Question: Can anybody explain the following doctrine schema validation error message please:

Here is the the yaml ORM definition of each entity in the manyToMany relationship, created inline with section 5.9 of the <URL>.
'''
Rep\Bundle\ProjectBundle\Entity\User:
type: entity
table: User
fields:
id:
id: true
type: integer
unsigned: true
nullable: false
generator:
strategy: AUTO
username:
type: string
length: 25
fixed: false
nullable: false
salt:
type: string
length: 32
fixed: false
nullable: false
password:
type: string
length: 40
fixed: false
nullable: false
email:
type: string
length: 60
fixed: false
nullable: false
manyToMany:
roles:
targetEntity: UserRole
inversedBy: users
joinTable:
name: UserRoleLookup
joinColumns:
user_id:
referencedColumnName: id
inverseJoinColumns:
user_role_id:
referencedColumnName: id
lifecycleCallbacks: { }
'''
And the UserRole inverse yaml configuration:
'''
Rep\Bundle\ProjectBundle\Entity\UserRole:
type: entity
table: UserRole
fields:
id:
id: true
type: integer
unsigned: true
nullable: false
generator:
strategy: AUTO
name:
type: string
length: 50
fixed: false
nullable: false
manyToMany:
users:
targetEntity: User
mappedBy: roles
lifecycleCallbacks: { }
'''
Here is the User table schema:
'''
CREATE TABLE 'User' (
'id' int(11) unsigned NOT NULL AUTO_INCREMENT,
'username' varchar(25) COLLATE utf8_unicode_ci NOT NULL,
'salt' varchar(32) COLLATE utf8_unicode_ci NOT NULL,
'password' varchar(40) COLLATE utf8_unicode_ci NOT NULL,
'email' varchar(60) COLLATE utf8_unicode_ci NOT NULL,
PRIMARY KEY ('id')
) ENGINE=InnoDB DEFAULT CHARSET=utf8 COLLATE=utf8_unicode_ci;
'''
The UserRole table schema:
'''
CREATE TABLE 'UserRole' (
'id' int(11) unsigned NOT NULL AUTO_INCREMENT,
'name' varchar(50) COLLATE utf8_unicode_ci NOT NULL,
PRIMARY KEY ('id')
) ENGINE=InnoDB DEFAULT CHARSET=utf8 COLLATE=utf8_unicode_ci;
'''
And the UserRoleLookup schema:
'''
CREATE TABLE 'UserRoleLookup' (
'user_id' int(11) unsigned NOT NULL,
'user_role_id' int(11) unsigned NOT NULL,
PRIMARY KEY ('user_id','user_role_id'),
KEY 'user_role_id' ('user_role_id'),
CONSTRAINT 'userrolelookup_ibfk_2' FOREIGN KEY ('user_role_id') REFERENCES 'userrole' ('id') ON DELETE CASCADE ON UPDATE CASCADE,
CONSTRAINT 'userrolelookup_ibfk_1' FOREIGN KEY ('user_id') REFERENCES 'user' ('id') ON DELETE CASCADE ON UPDATE CASCADE
) ENGINE=InnoDB DEFAULT CHARSET=utf8;
'''
As you can see, it's a pretty simplistic setup with a look-up table to dictate a user's roles or the set of users in a given user role. However, I'm receiving this frustrating synch error. I've read nothing here or online which answers this question in any concise detail, I was hoping someone could clarify if I am safe to leave this configuration and ignore this error?
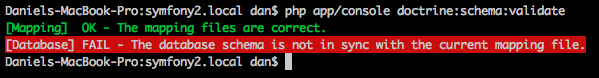
Answer: Run this command to show the differences in the SQL without having to dump your db:
'php bin/console doctrine:schema:update --dump-sql'
You can also run the following command to perform the changes:
'php bin/console doctrine:schema:update --force --full-database'
For symfony2 it was
'php app/console doctrine:schema:update --force --full-database'